Question: I am really baffled today by what I discovered.
I thought as long as all context are using the same Core Data persistent store, any changes in one context should appear in the other context after saving the context.
E.g. In view controller A I have 1 context (context A), in view controller B, I have another context (context B). Now both context A and context B point to the same persistent store.
In context A, I fetched a managed object from the persistent store, updated a property of the managed object, then I save the changes back to the persistent store with managedObjectContext save operation.
Now I open my second view controller and perform a fetch request from the same persistent store but my second view controller does not see the updated property change, until I restart the simulator.
The really strange thing is, if it's the first time I insert a new managed object into the persistent store, controller B will see the changes but subsequent changes are not shown.
I have already fixed this problem after a long battle, I just want to know why having two separate context (both on main thread of course) sharing the same persistent store does not see the changes until simulator restart.
For those who want to know how I fixed it, in my base view controller which controller A and B both inherit from, instead of alloc-initing a new context (a hence why controller A and B have two separate contexts), I told the base view controller to reference the context in the app delegate (as a result, controller A and B now point to the same context).
Here's a diagram explaining what I am seeing:

The resulting value fetched in second view controller is the old value.
If I commit some data to the persistent store, it should become permanent and accessible ANYWHERE as long as I am fetching from that same persistent store, unless I am misunderstanding that managedObjectContext save: doesn't actually make the changes to persistent store immediately until the app results.
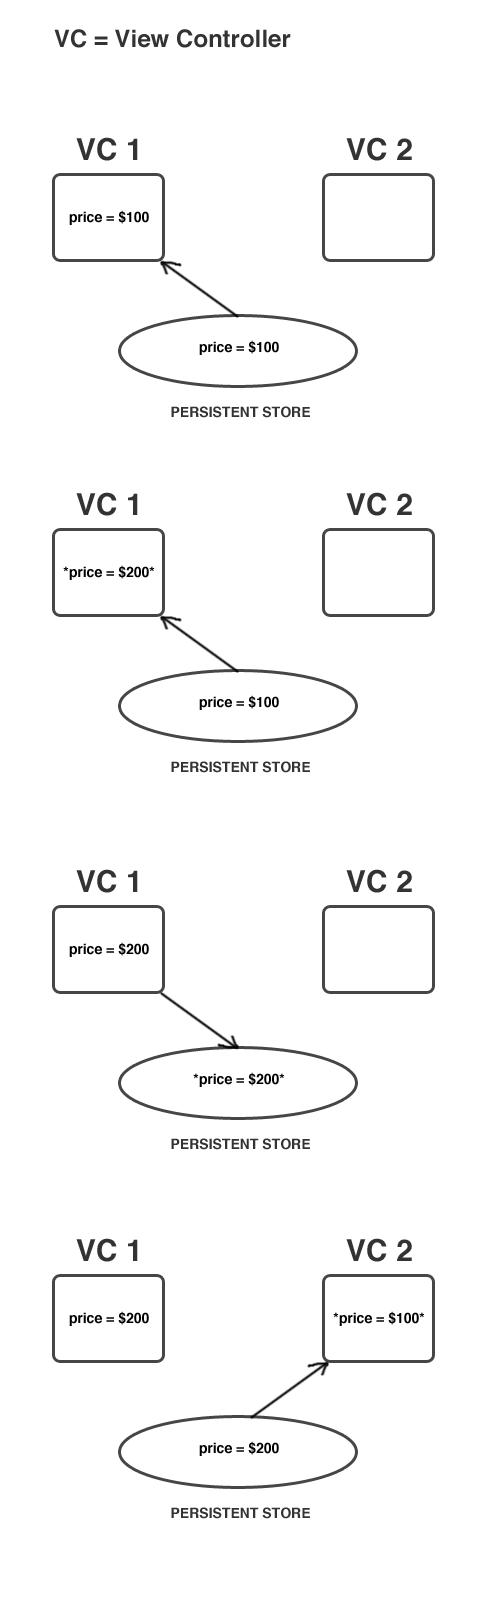
Answer: Zhang,
without details it's difficult to figure out the problem.
A simple suggestion is to verify if you merge changes between the two different context within your app. In other words, you need to verify the main context merges changes that come from the other one. This could simple achieved like the following.
Register for this notification where, for example, in your 'AppDelegate' or you are creating the Core Data stack.
'''
[[NSNotificationCenter defaultCenter] addObserver:self selector:@selector(contextChanged:) name:NSManagedObjectContextDidSaveNotification object:nil];
'''
Implement the contextChanged: method to merge changes.
'''
- (void)contextChanged:(NSNotification*)notification
{
if ([notification object] == [self managedObjectContext])
return;
if (![NSThread isMainThread]) {
[self performSelectorOnMainThread:@selector(contextChanged:) withObject:notification waitUntilDone:YES];
return;
}
[[self managedObjectContext] mergeChangesFromContextDidSaveNotification:notification];
}
'''
For further info see <URL>.
In addition, if you use tables in combination with 'NSFetchedResultsController' remember to implement delegate's methods. For info see <URL> class.
Hope that helps.